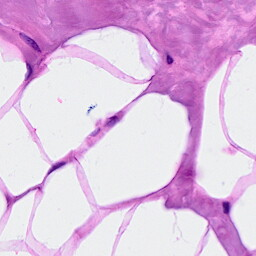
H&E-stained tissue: Breast